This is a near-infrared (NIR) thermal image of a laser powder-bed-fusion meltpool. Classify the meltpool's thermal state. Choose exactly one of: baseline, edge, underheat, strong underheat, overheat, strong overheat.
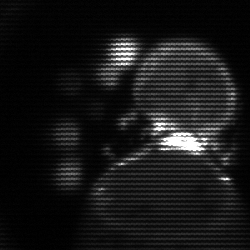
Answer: edge